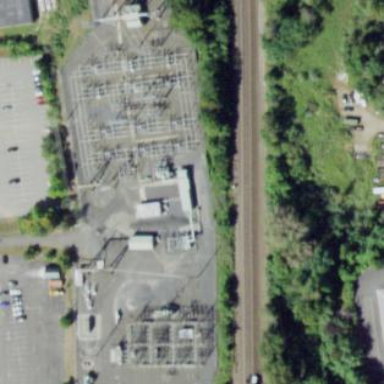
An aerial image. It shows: Outdoor distribution-level power substation enclosed by fence.